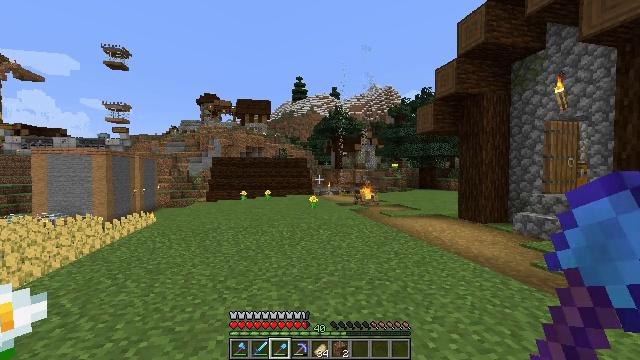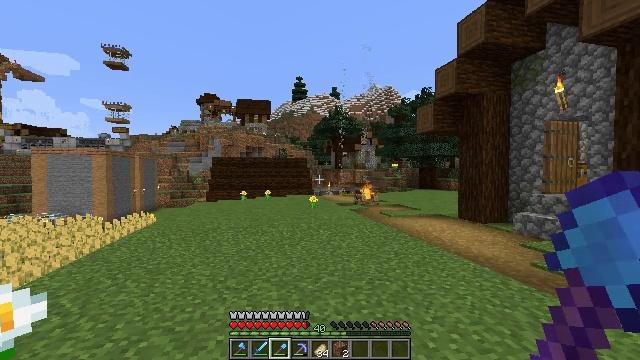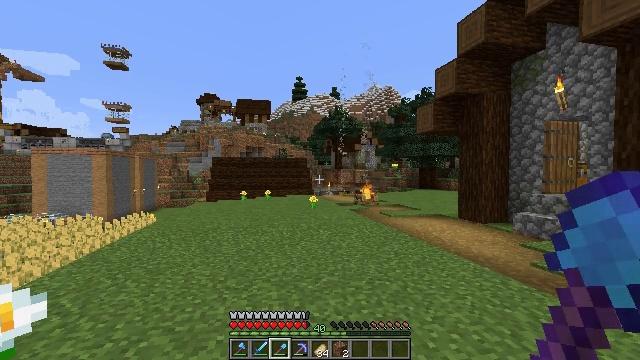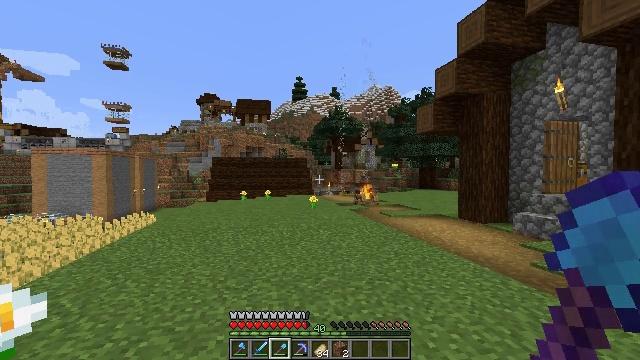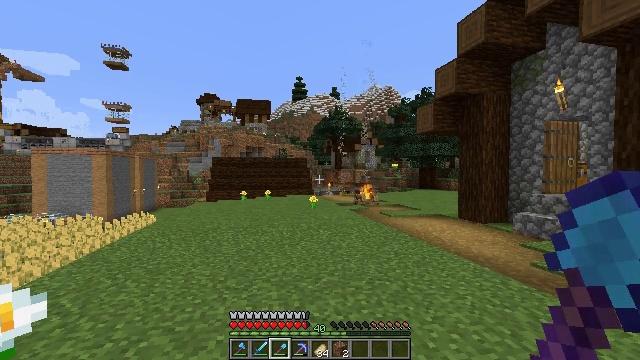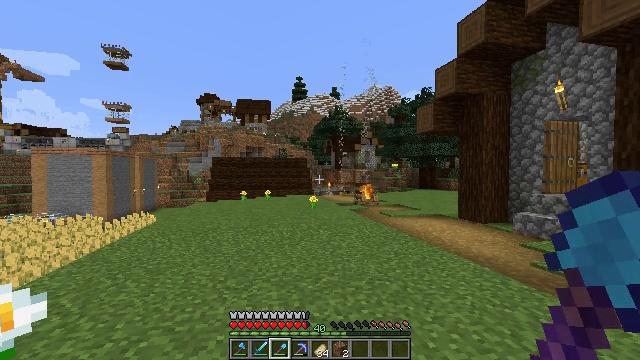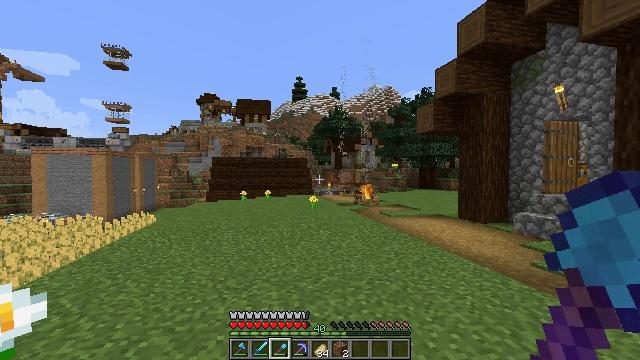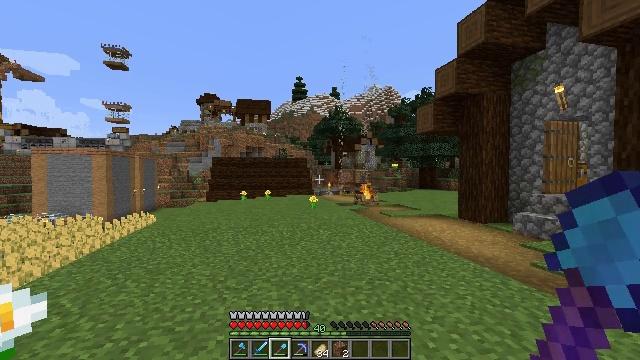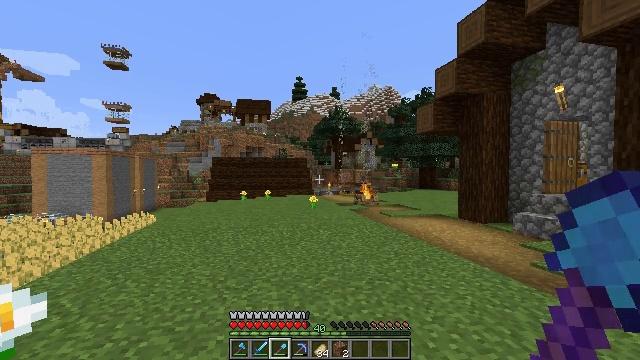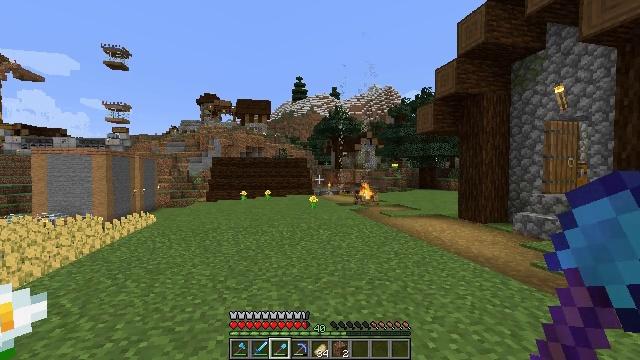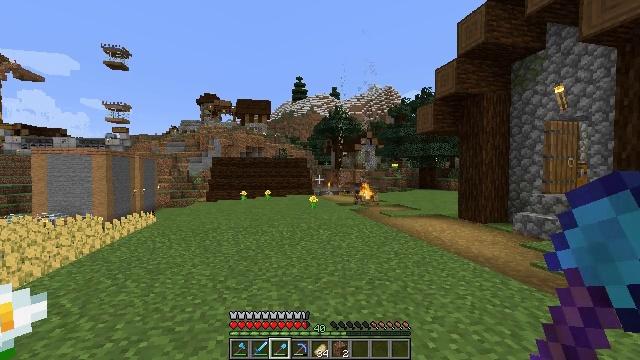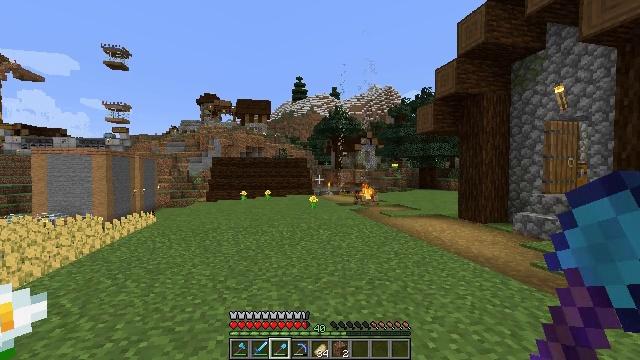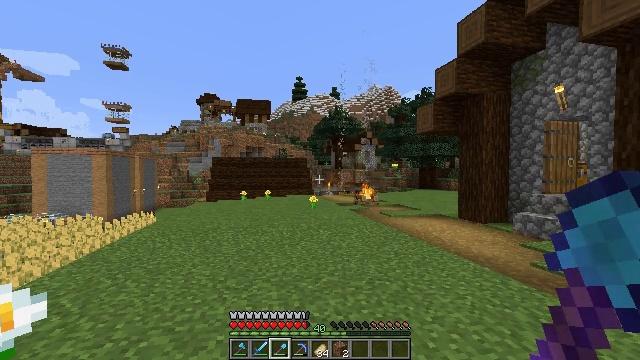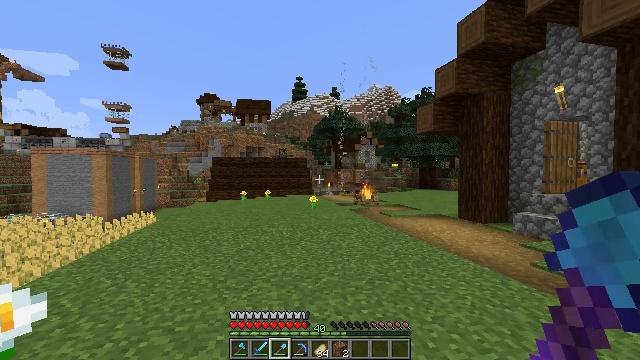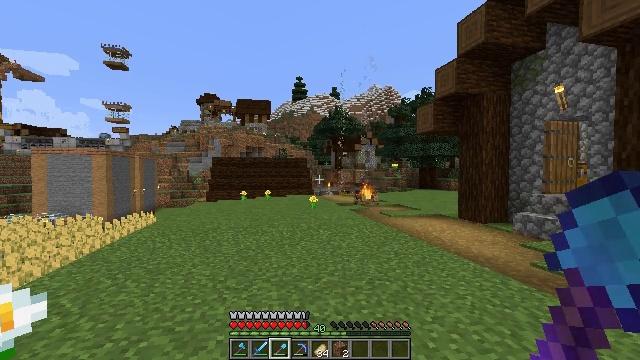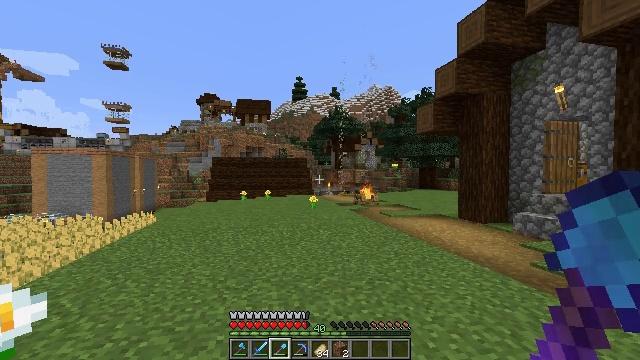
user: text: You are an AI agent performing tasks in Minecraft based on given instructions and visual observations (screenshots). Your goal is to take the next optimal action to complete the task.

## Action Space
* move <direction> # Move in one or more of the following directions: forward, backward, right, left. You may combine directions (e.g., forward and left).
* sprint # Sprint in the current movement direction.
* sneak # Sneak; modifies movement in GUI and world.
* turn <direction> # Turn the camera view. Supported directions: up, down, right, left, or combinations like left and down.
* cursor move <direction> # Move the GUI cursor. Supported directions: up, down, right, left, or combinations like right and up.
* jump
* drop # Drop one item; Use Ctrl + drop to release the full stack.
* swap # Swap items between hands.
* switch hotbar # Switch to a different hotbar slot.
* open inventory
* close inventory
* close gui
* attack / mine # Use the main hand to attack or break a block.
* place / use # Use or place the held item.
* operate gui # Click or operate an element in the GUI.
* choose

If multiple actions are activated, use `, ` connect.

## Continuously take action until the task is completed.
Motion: motion action
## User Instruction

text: Gather wheat by left-clicking on it.
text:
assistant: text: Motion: no_op
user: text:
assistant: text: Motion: no_op
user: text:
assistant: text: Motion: no_op
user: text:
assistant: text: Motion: no_op
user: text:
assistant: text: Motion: no_op
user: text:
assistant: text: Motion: no_op
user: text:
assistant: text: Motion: no_op
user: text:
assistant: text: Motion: no_op
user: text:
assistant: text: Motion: no_op
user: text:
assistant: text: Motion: no_op
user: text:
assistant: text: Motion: no_op
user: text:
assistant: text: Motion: no_op
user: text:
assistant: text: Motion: no_op
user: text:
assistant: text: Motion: no_op
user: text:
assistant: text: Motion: no_op
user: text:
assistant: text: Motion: no_op
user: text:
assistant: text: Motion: no_op
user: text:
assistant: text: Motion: no_op
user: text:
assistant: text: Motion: no_op
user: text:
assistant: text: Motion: no_op
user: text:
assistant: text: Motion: no_op
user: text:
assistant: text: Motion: no_op
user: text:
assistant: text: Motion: no_op
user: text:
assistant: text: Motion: no_op
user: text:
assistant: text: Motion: no_op
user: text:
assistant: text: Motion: no_op
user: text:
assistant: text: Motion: no_op
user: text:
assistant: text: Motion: no_op
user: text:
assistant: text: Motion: no_op
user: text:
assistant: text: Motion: no_op